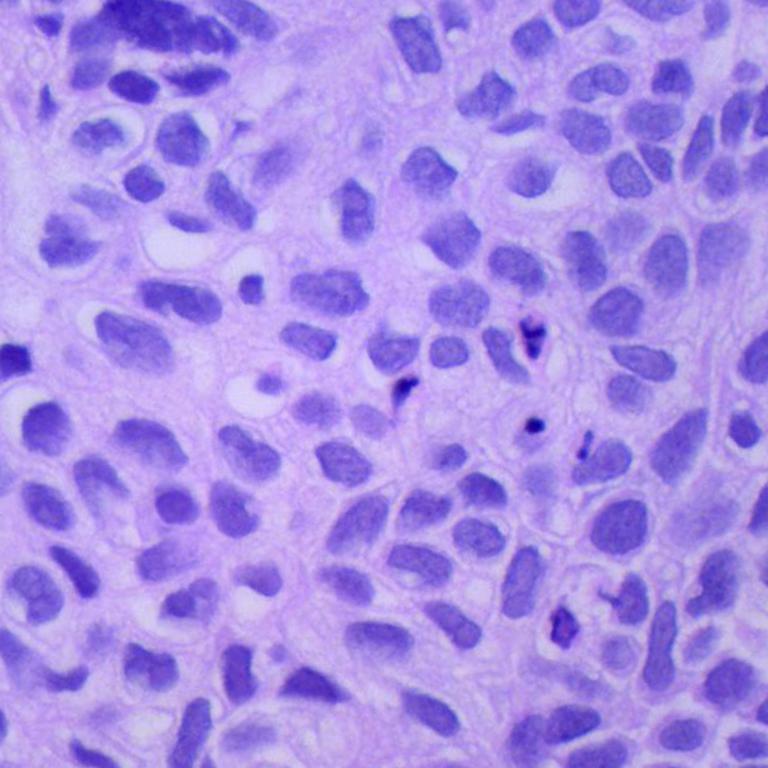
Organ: lung
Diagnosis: squamous carcinomas